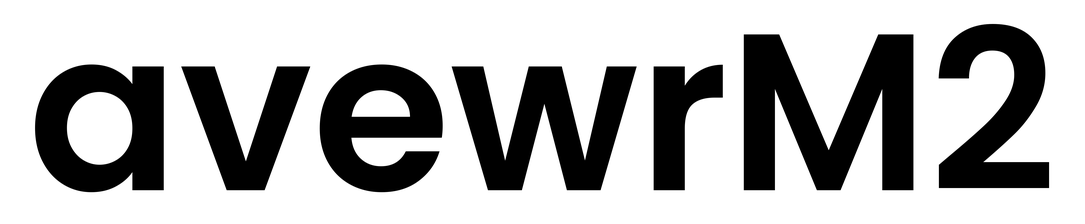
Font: Poppins-SemiBold